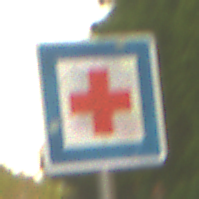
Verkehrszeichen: ErsteHilfe
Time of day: SunriseSunset
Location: Outdoor (RoadRail)
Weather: Clear
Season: NotSpecified
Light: Natural